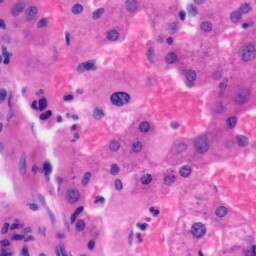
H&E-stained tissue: Liver